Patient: sex M, age 74
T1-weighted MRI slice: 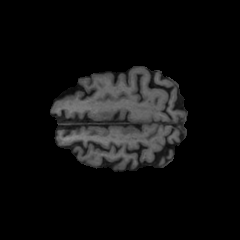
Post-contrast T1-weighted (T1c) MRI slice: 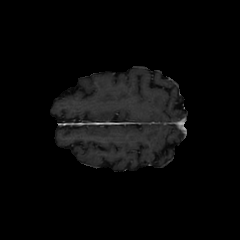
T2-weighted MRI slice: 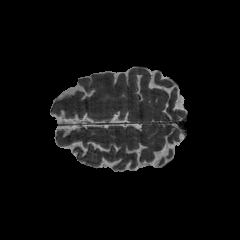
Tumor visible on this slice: no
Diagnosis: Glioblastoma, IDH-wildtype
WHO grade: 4